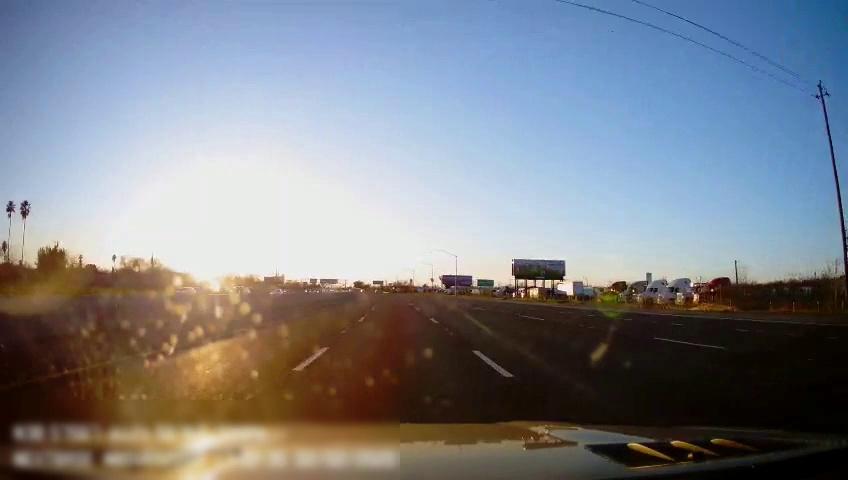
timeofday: Day
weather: Sunny
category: Drivable Space
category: Vehicles | SUV
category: Vehicles | Car
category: Vehicles | Car
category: Lanes | Alternate Lane
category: Lanes | Current Lane
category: Lanes | Current Lane
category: Lanes | Current Lane
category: Lanes | Alternate Lane
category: Lanes | Alternate Lane